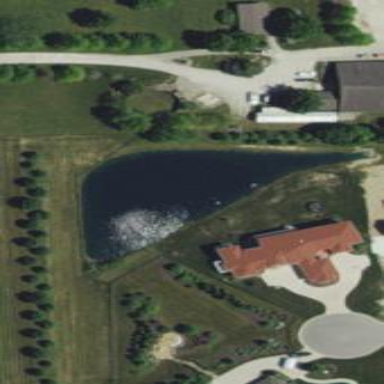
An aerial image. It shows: Serene pond surrounded by nature.